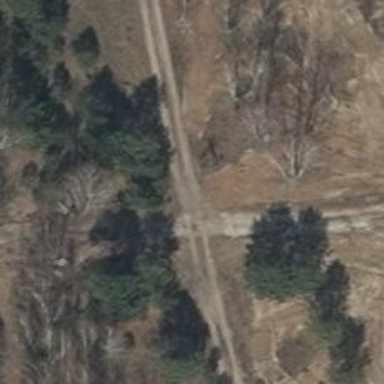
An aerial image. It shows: Dirt track road with grade3 tracktype.